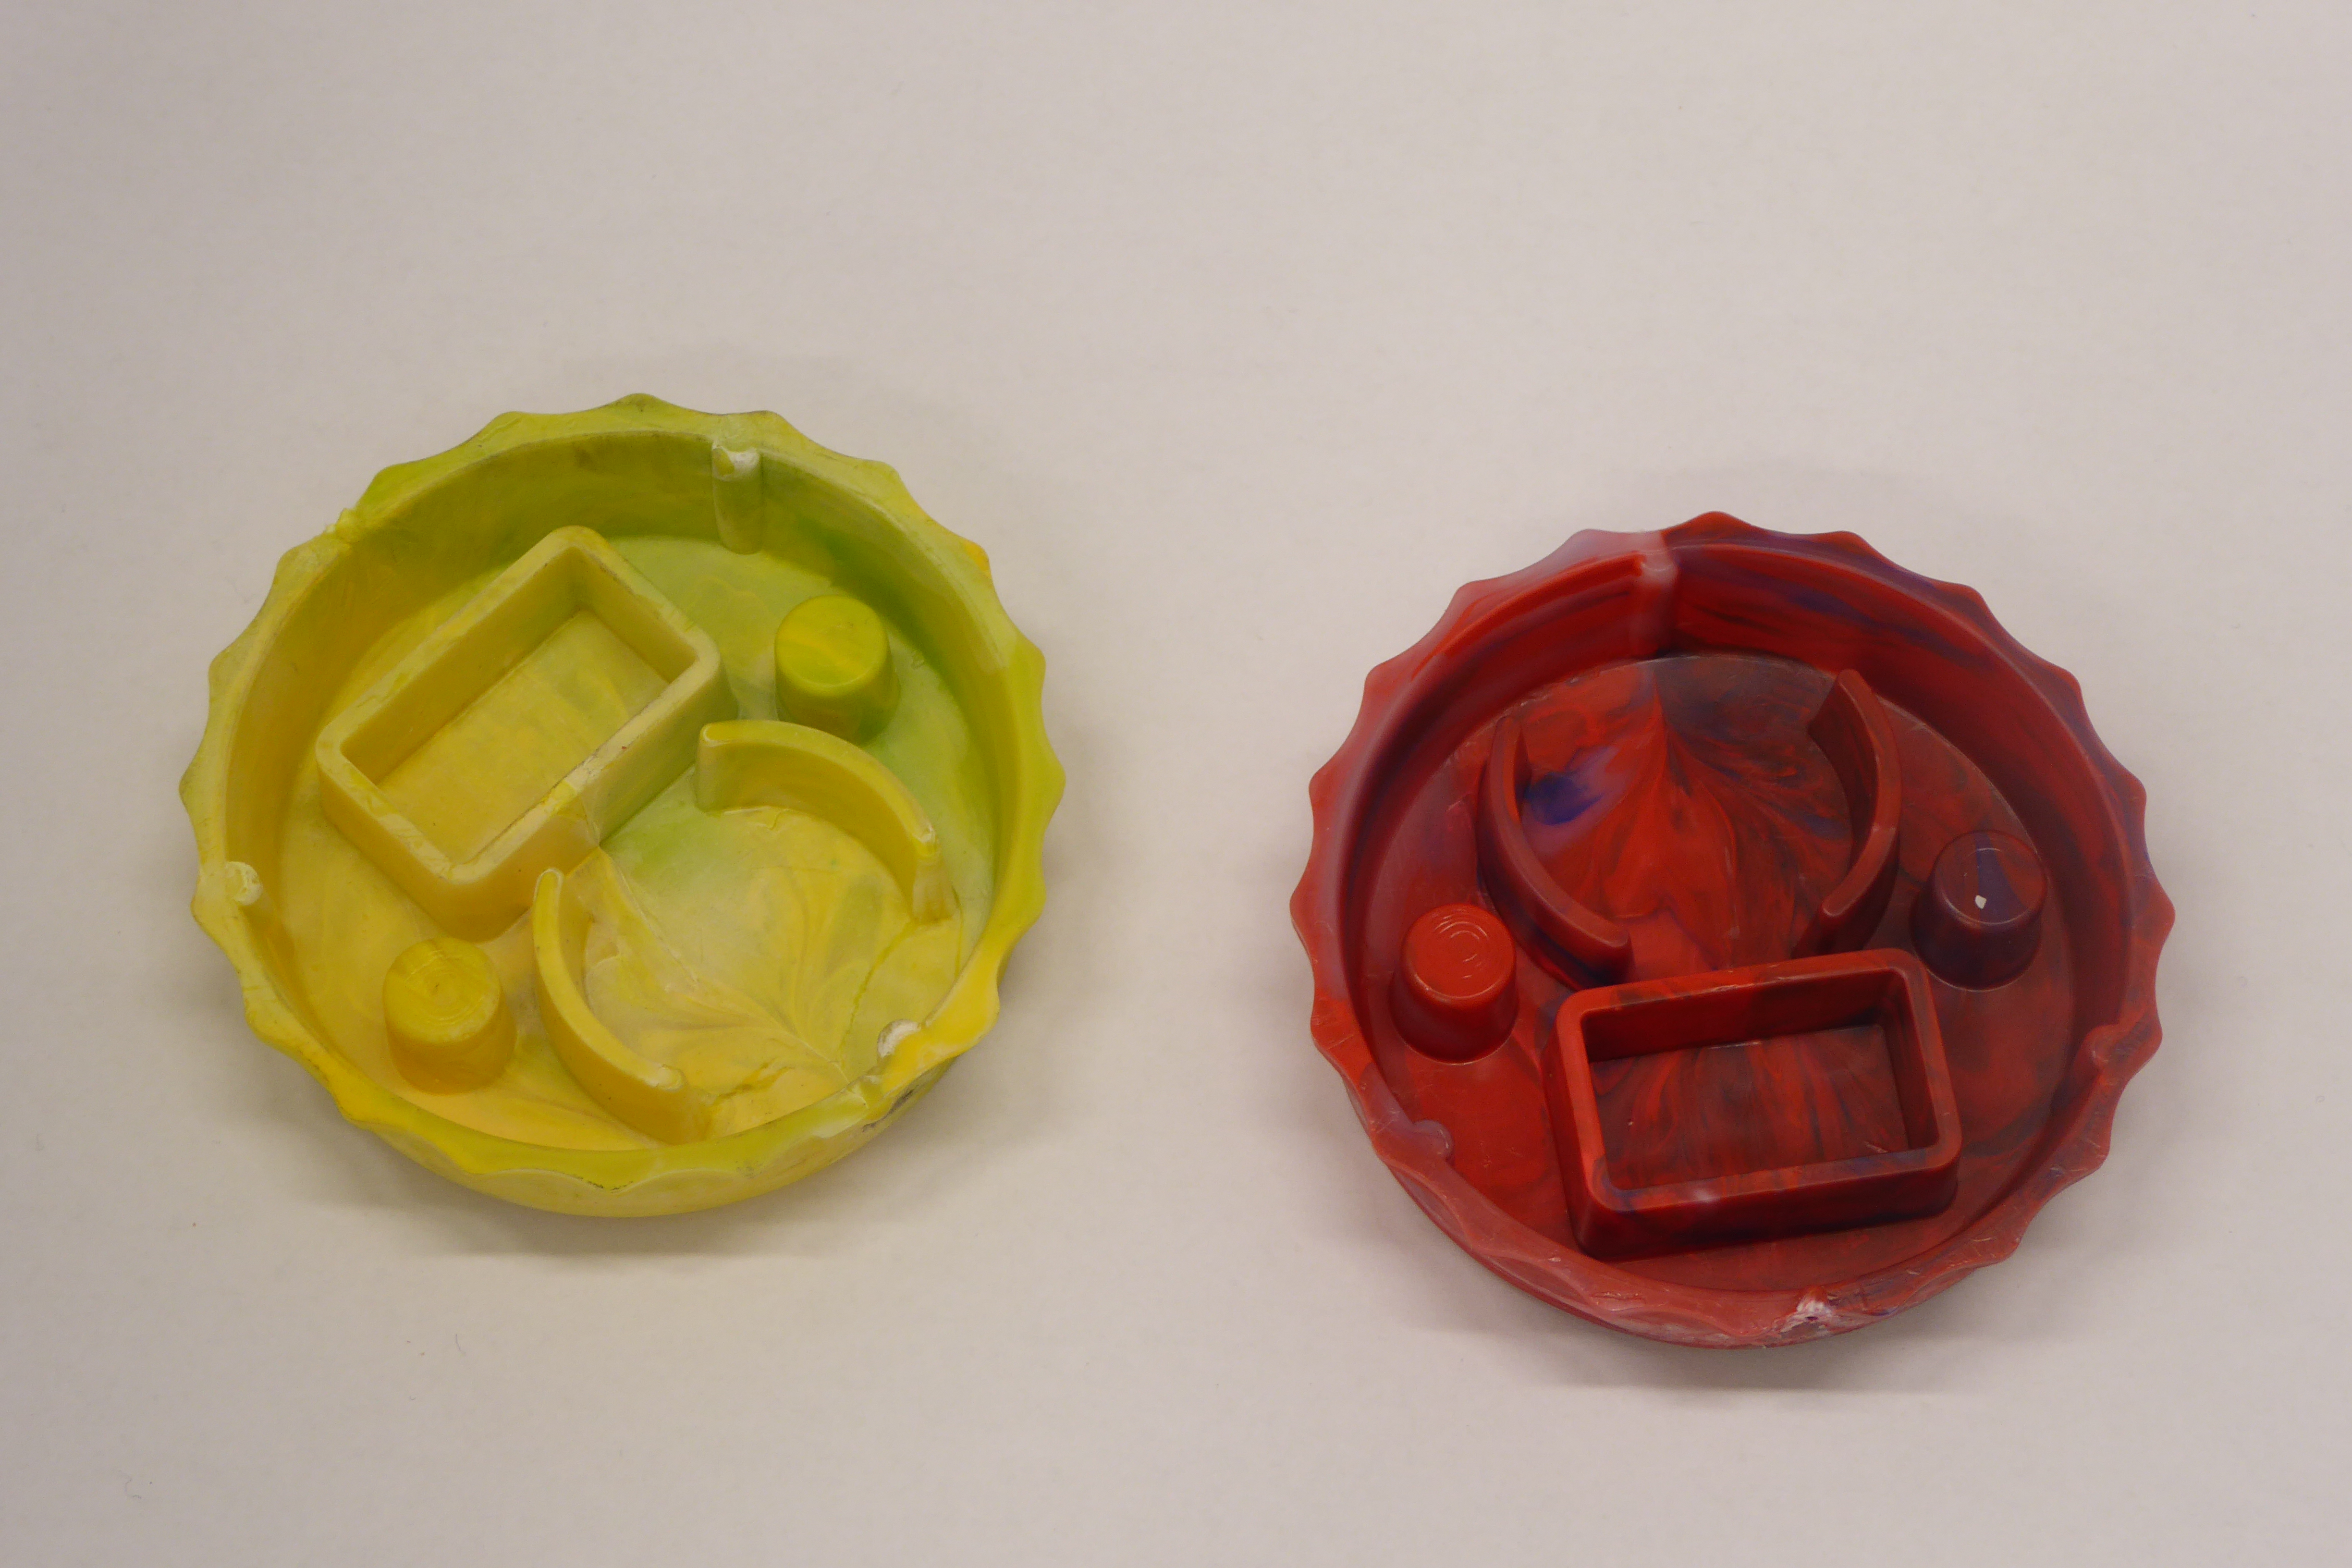
Label: Bottle Opener - Cover